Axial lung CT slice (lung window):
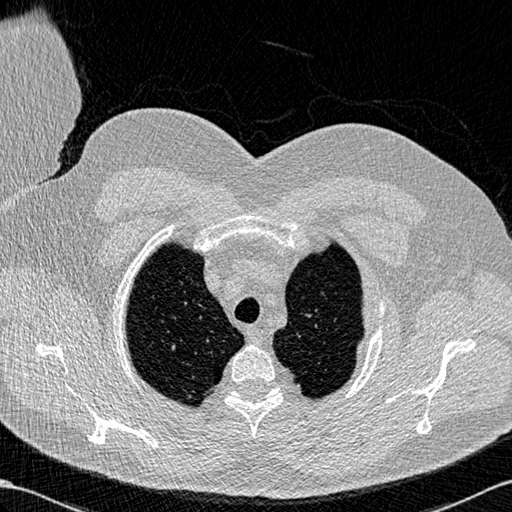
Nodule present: yes
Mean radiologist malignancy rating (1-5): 3